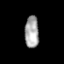
Tissue: prostate
Cell type: Myeloid cells
Senescence score: 0.3446
Nuclear area (px): 440
Mean DAPI intensity: 165.82